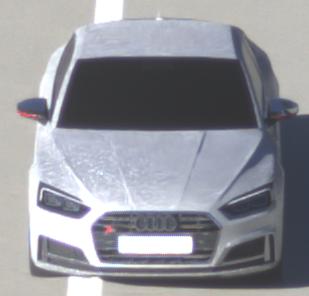
Make: Audi
Model: S5 Sportback
Detailed model: 8T Facelift
Model produced from: 2011
Model produced until: 2016
Doors: 5
Color: white
Road condition: wet road
Daytime: sunrise or sunset
Contrast: medium contrast